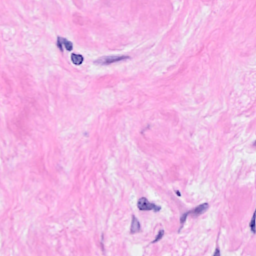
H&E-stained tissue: Breast